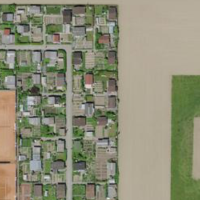
EUNIS habitat code: 53
Species observed at this site:
Ciconia ciconia
Ardea alba